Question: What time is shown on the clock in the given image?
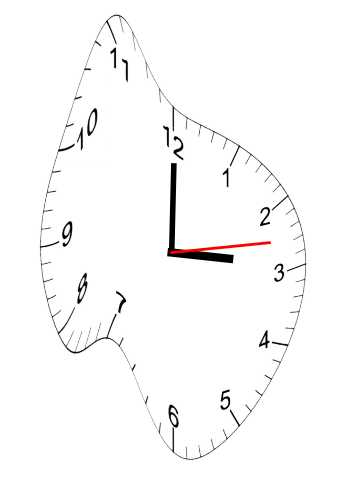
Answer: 03:00:13